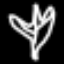
Label: leaf